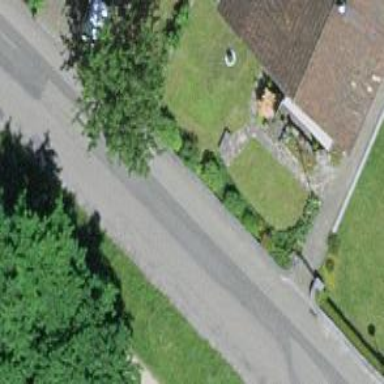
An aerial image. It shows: Set of steps on the road.